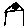
Label: house